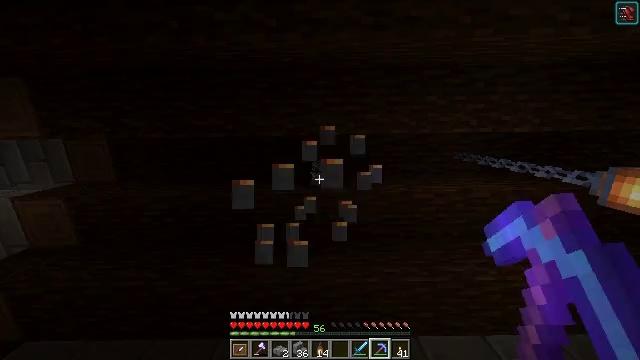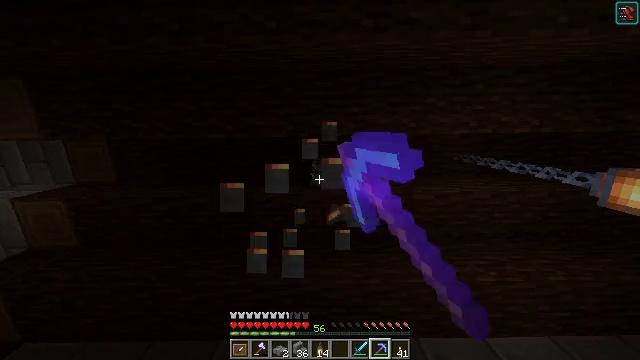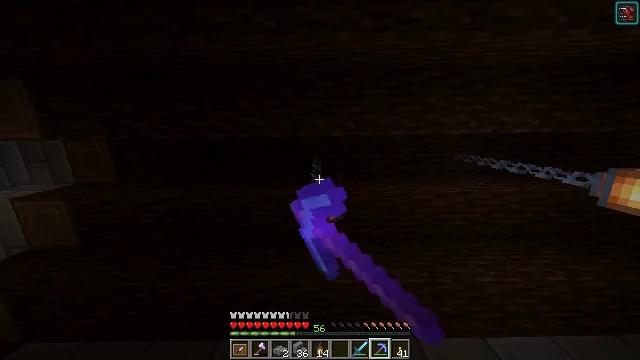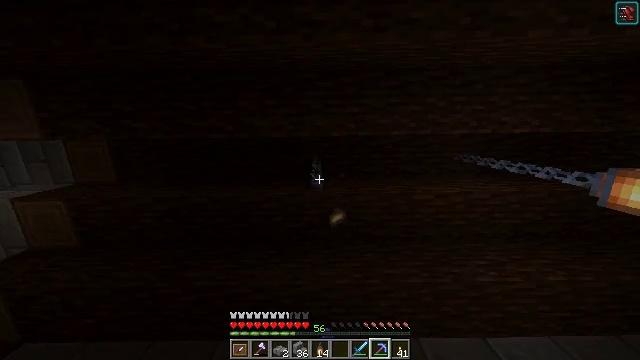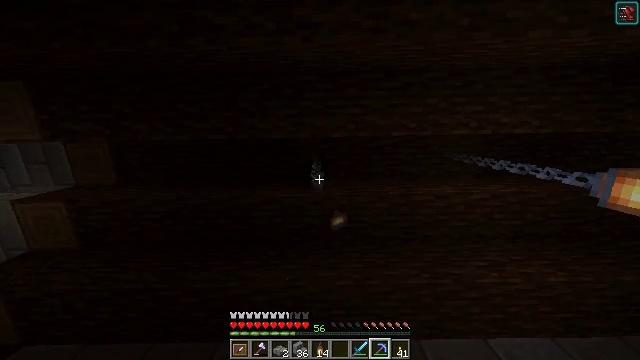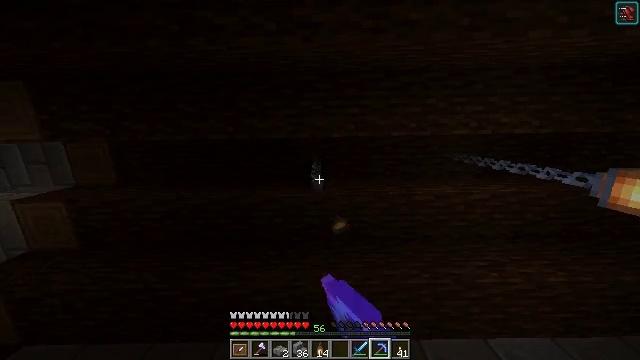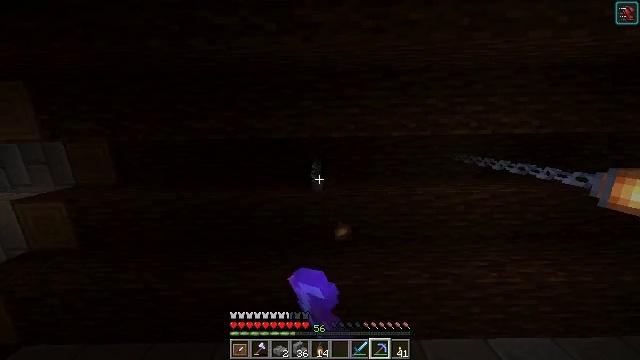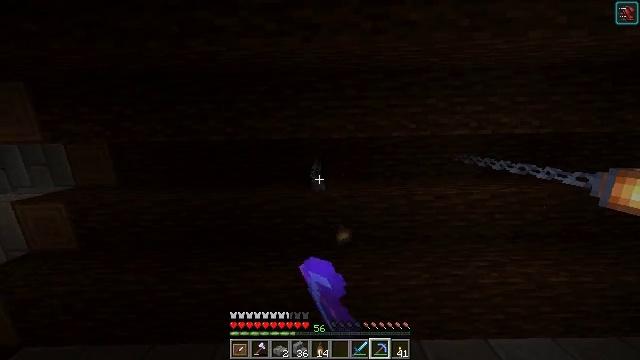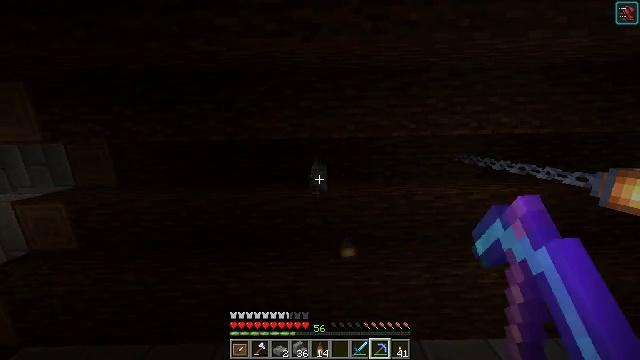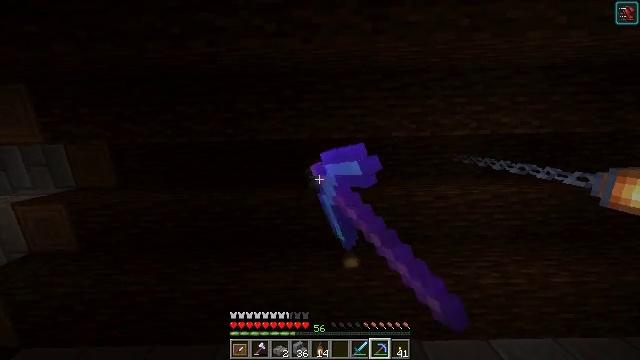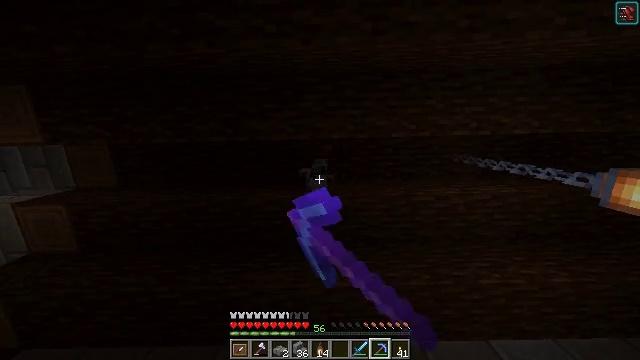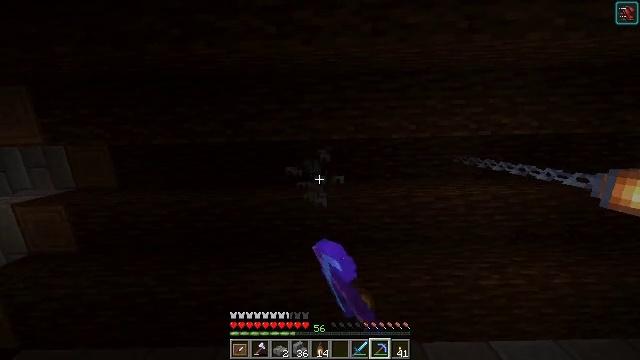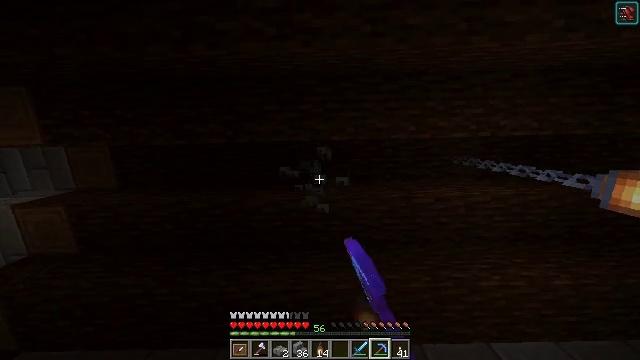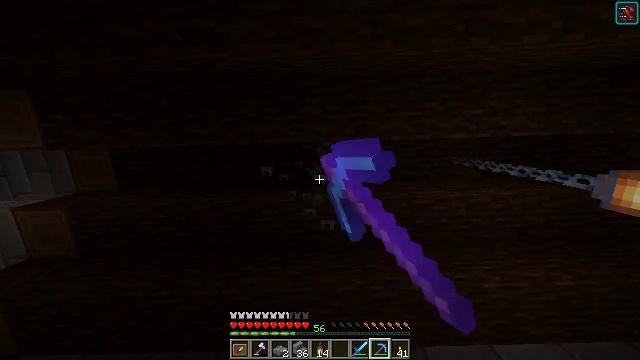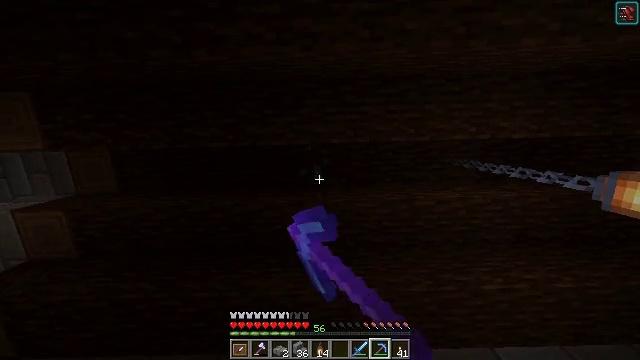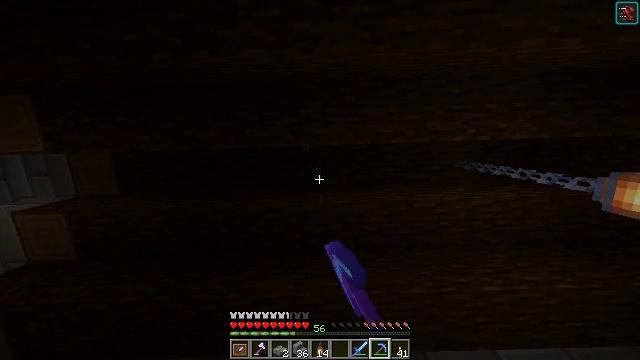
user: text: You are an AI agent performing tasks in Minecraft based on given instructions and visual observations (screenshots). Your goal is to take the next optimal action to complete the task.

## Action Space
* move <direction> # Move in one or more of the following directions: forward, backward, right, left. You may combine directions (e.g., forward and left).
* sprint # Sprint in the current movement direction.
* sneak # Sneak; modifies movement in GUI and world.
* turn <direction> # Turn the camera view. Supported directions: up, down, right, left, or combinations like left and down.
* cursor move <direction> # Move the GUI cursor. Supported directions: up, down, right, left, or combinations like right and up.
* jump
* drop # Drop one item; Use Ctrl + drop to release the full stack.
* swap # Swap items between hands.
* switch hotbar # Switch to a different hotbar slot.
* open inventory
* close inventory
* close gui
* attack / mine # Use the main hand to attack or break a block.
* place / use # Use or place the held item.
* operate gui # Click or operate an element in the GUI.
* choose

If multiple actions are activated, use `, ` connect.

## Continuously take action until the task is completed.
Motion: motion action
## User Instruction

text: Disassemble the chain block.
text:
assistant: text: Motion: attack / mine
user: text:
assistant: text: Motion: attack / mine
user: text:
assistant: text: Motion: attack / mine
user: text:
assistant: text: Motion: attack / mine
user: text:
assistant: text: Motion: attack / mine
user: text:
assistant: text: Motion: attack / mine
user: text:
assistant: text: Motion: attack / mine
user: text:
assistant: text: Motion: attack / mine
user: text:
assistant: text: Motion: attack / mine
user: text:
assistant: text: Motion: attack / mine
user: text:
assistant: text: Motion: attack / mine
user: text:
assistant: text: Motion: attack / mine
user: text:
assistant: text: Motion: attack / mine
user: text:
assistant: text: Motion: attack / mine
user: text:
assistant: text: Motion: attack / mine
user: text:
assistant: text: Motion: attack / mine
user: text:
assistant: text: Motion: attack / mine
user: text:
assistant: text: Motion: attack / mine
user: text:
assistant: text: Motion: attack / mine
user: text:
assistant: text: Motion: attack / mine
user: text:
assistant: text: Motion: attack / mine
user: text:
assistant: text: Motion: attack / mine
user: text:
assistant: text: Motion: attack / mine
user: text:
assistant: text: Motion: attack / mine
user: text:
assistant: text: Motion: attack / mine
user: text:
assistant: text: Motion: attack / mine